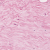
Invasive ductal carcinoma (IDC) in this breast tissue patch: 0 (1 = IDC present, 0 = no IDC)